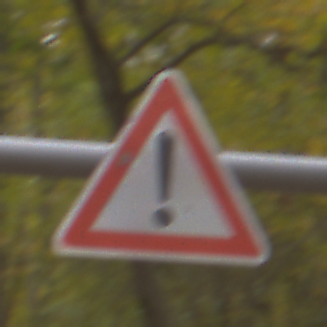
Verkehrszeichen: Gefahrenstelle
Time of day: Midday
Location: Outdoor (Nature)
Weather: Overcast
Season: NotSpecified
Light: Natural